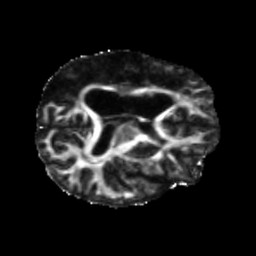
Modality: FA
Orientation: axial
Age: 51
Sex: female
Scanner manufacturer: siemens
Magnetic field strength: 3 T
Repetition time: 5.47 s
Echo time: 0.0854 s